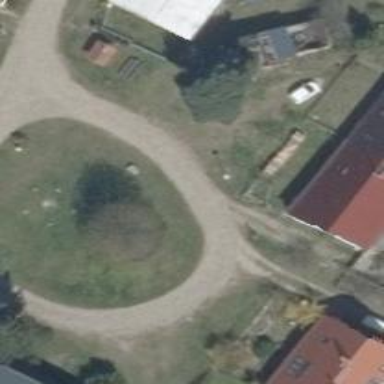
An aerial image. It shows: Residential road with grade4 tracktype.